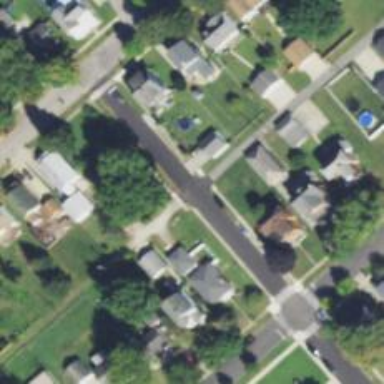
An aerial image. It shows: Alley classified as service road.